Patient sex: F
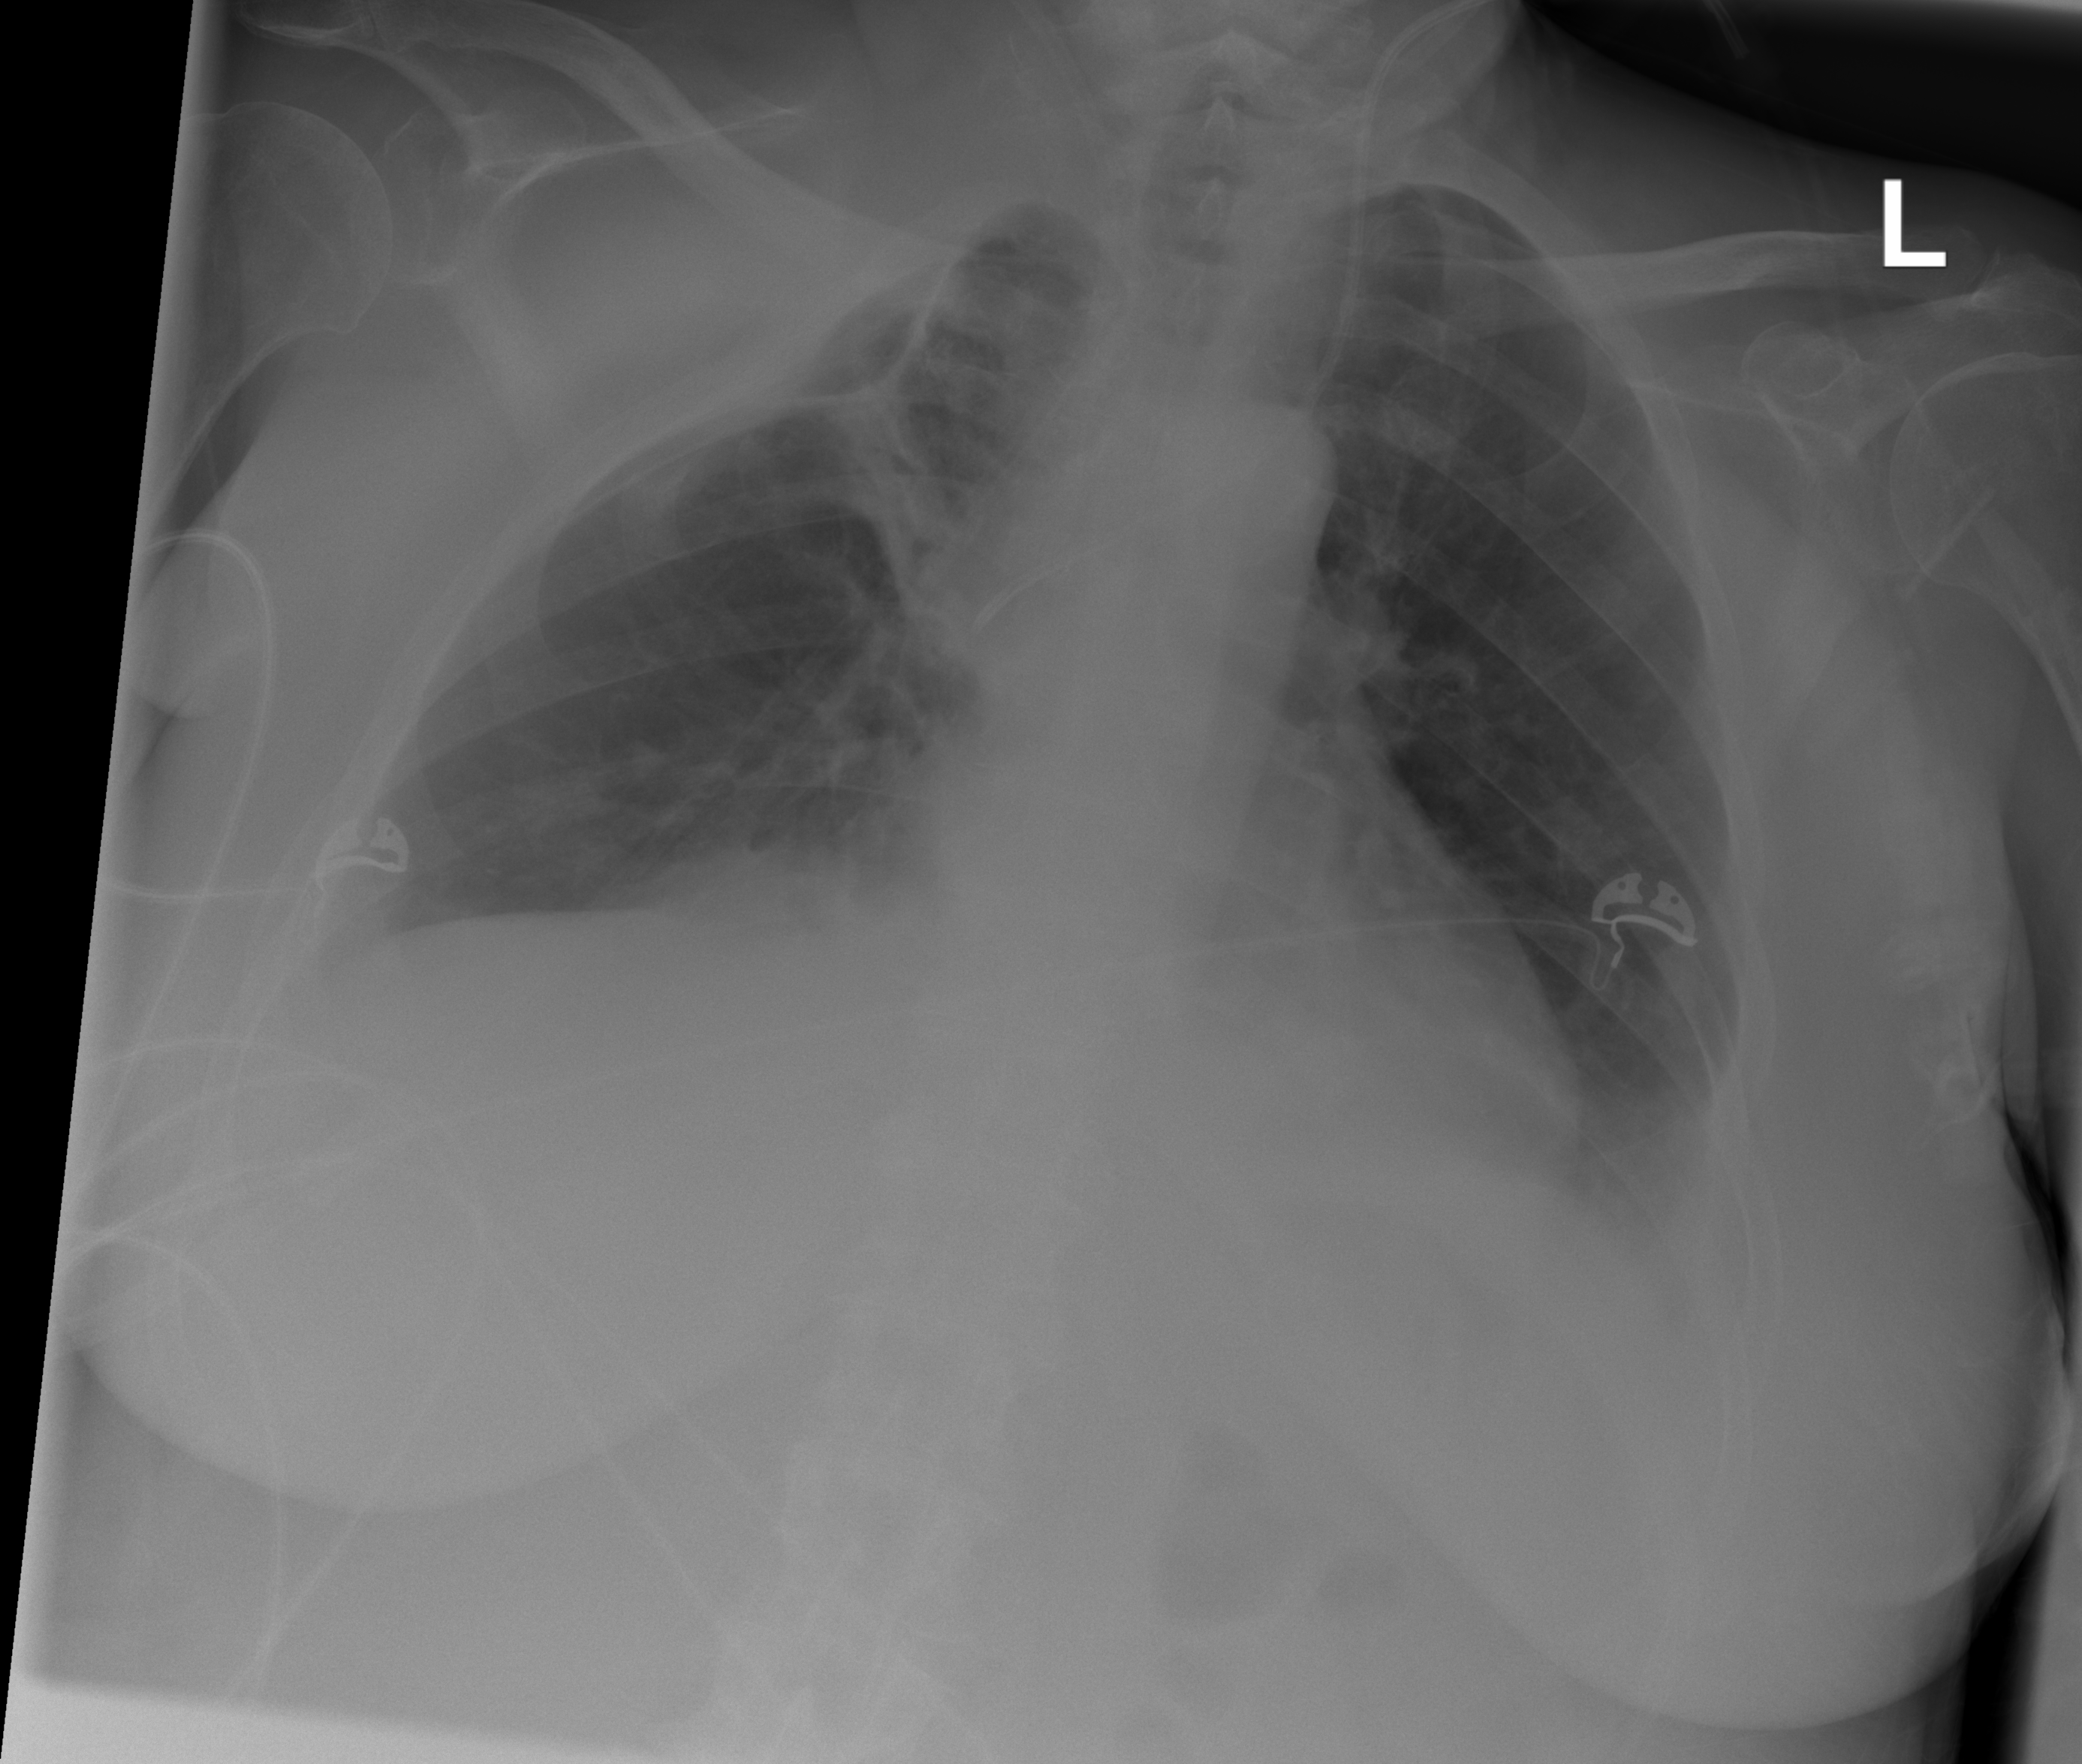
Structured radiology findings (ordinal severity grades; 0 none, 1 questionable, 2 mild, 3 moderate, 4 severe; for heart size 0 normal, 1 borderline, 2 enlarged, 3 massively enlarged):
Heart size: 1
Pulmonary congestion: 0
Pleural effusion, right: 2
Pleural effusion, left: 2
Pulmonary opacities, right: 0
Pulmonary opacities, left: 0
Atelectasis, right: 2
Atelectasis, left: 2